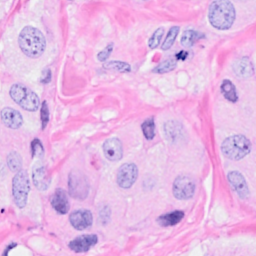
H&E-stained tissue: Breast